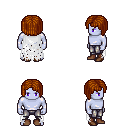
a pixel art fantasy rpg character, male body template, dark elf, purple skin, white tattered cape, metal pants, brunette pageboy hairstyle, brown shoes, four views (front, back, left, right), 2x2 character sprite sheet, small pixel art, hard edges, no anti-aliasing